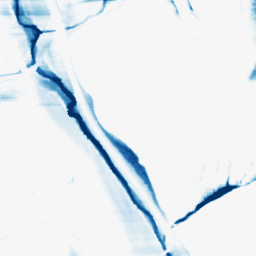
Category: morphological
Decomposition family: morphological_rect
Decomposition parameters: operation: closing
width: 50
height: 3
Upsampling method: bilinear
Upsampling parameters: scale: 8
Upsampling scale: 8